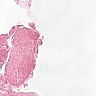
Metastatic tissue present: no